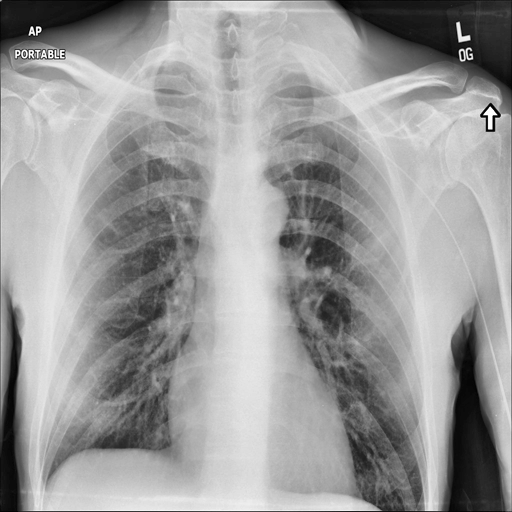
Finding: NORMAL